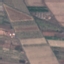
Land use / land cover: PermanentCrop